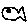
Label: fish